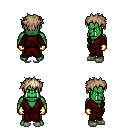
a pixel art fantasy rpg character, male body template, orc, green skin, red robe, white pants, white blonde bedhead hairstyle, gold gloves, white slippers, four views (front, back, left, right), 2x2 character sprite sheet, small pixel art, hard edges, no anti-aliasing